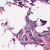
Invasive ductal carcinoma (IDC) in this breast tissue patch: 0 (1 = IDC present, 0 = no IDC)